Question: I have an NSMutableArray _conversationsArray that basically stores IDs of all the conversations a user has in my app. Based on that value I show different number of rows in the tableView. When I delete a conversation from the data source and trigger reload of the tableView, 'numberOfRowsInSection' method triggers and by setting a breakpoint I check the number of elements (conversations) in that array:

Everything seems to be fine, the result is one object which is great because I had two of them before the deletion. The problem is, as you can see on the far left of the screen, both rows are still visible in the tableView (even after the breakpoint) :/ The second row should have disappeared but it didn't. It did become unresponsive to touch events, but I need it gone.
Have you ever experienced a problem like this? Any help would be greatly appreciated.
--- Update ---
Could it be that it has to do something with the threads? because it seems that the table updates as it should when the thread changes :/ I might be wrong about it as it's hard to debug
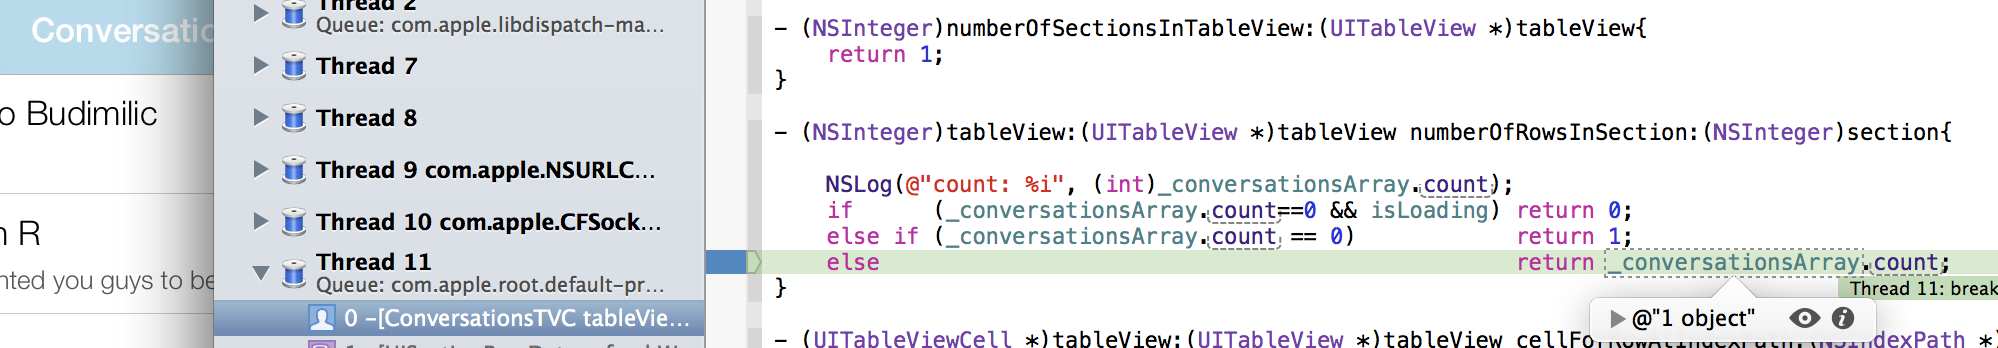
Answer: It looks like you're not reloading the table view on the main thread, since -tableView:numberOfRowsInSection is called on a background thread (?). In UIKit -reloadData must be called on the main thread.